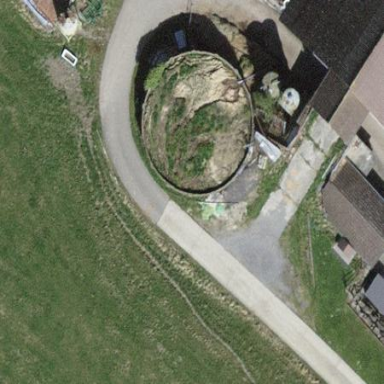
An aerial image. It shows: Storage tank that is man-made.